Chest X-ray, AP view. Patient: 43 years old, sex F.
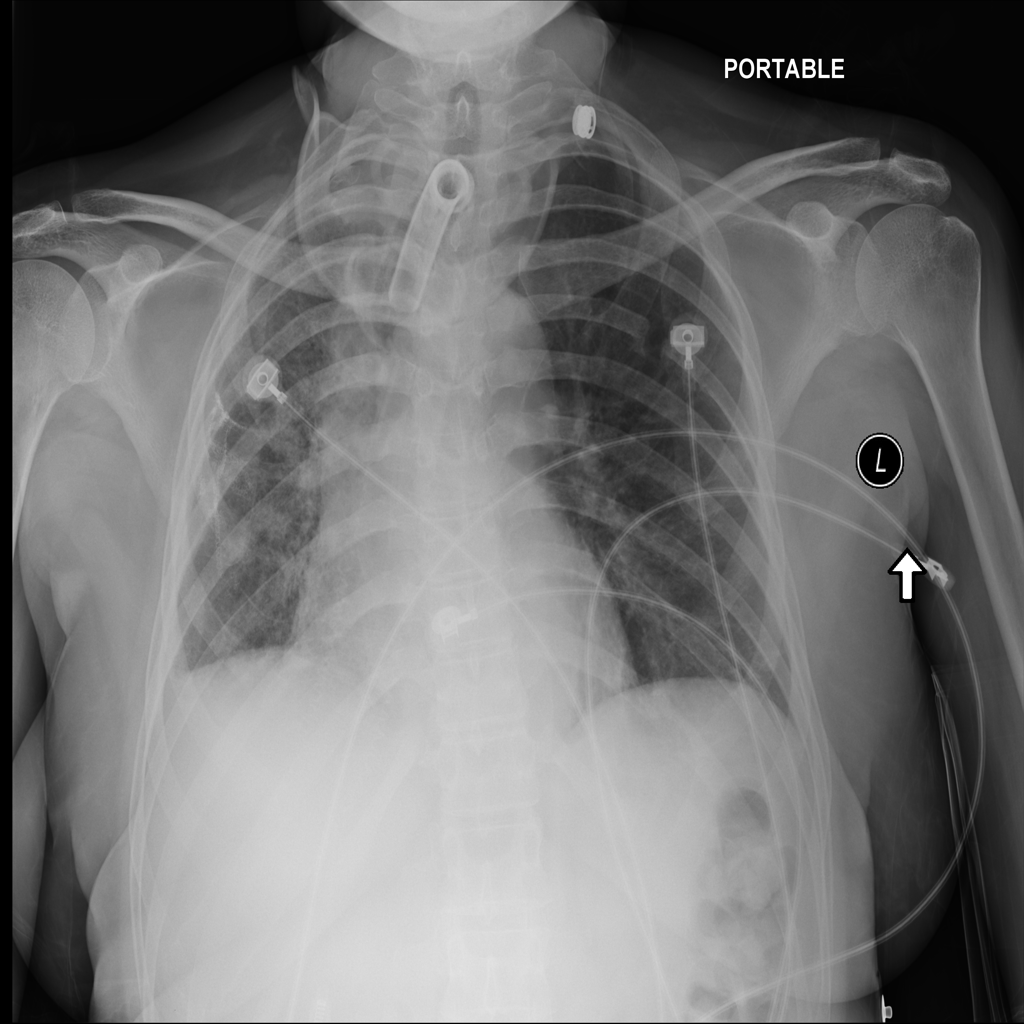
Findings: Infiltration